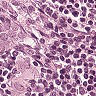
Metastatic tissue present: yes